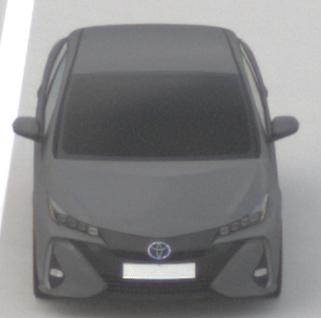
Make: Toyota
Model: Prius 1.8 Plug-In Hybrid
Detailed model: Prius (XW5) Plug-In
Model produced from: 2019/07
Model produced until: 2020/07
Doors: 5
Color: gray
Road condition: dry road
Daytime: midday
Contrast: low contrast